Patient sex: M
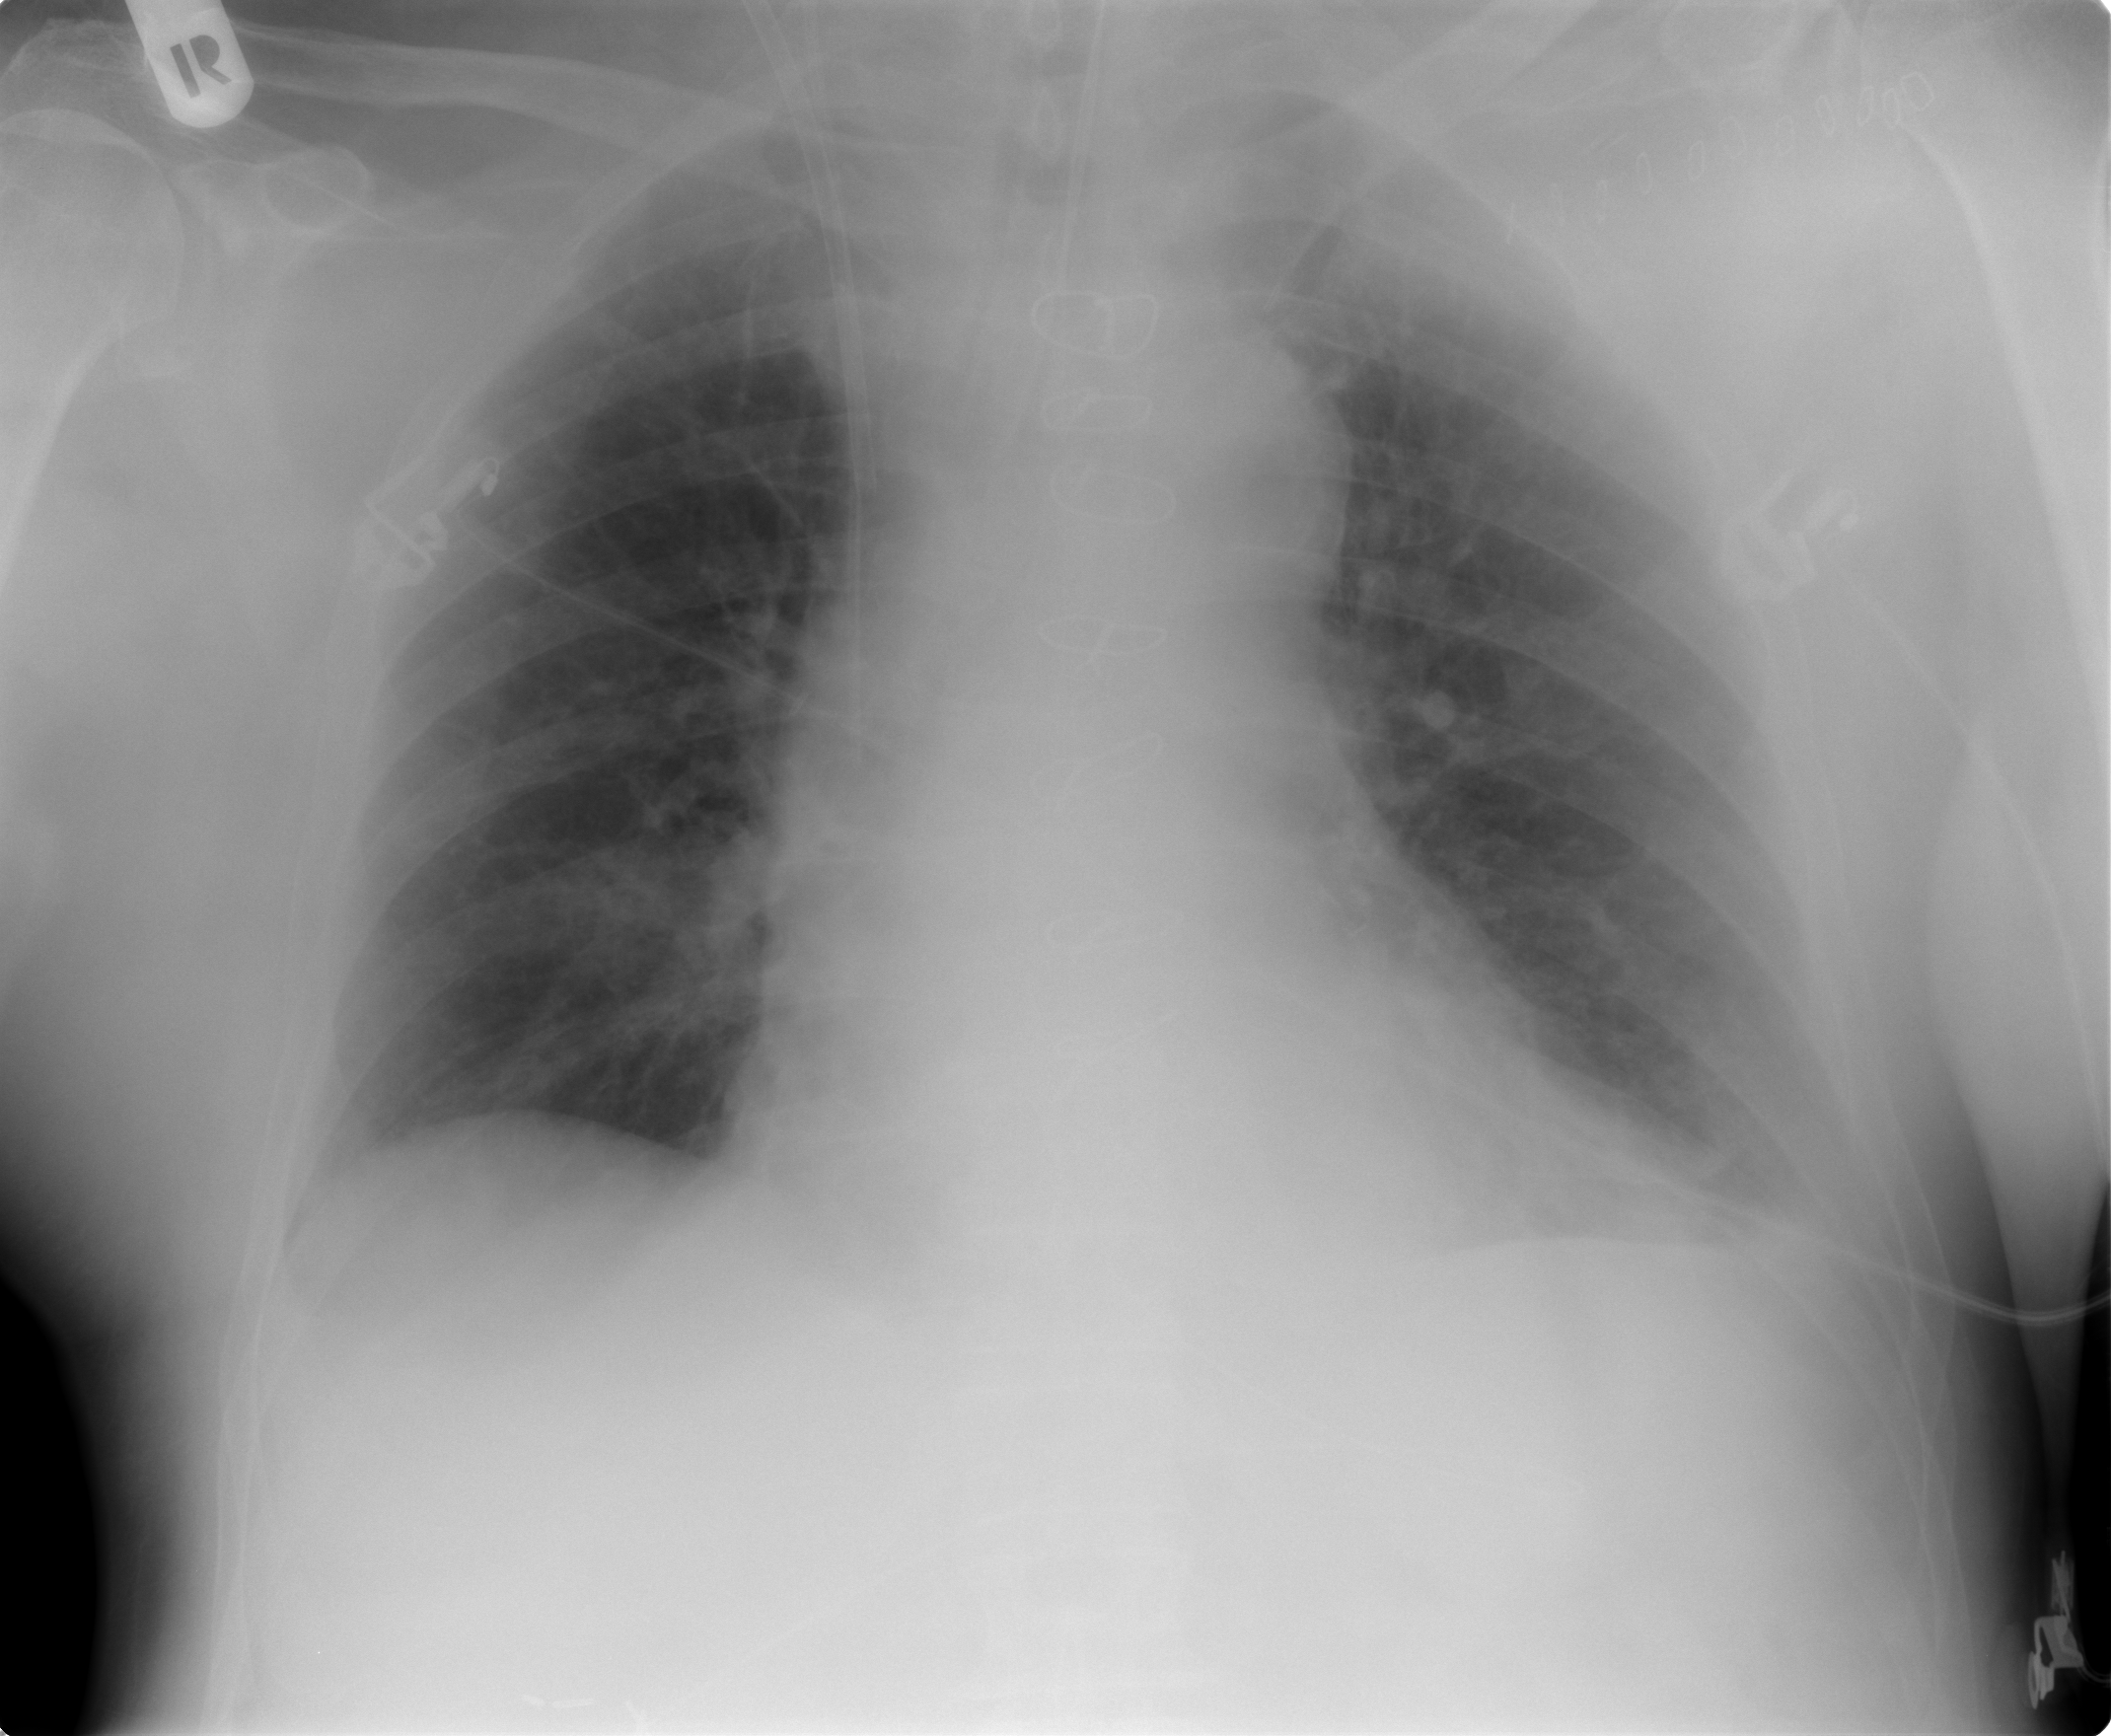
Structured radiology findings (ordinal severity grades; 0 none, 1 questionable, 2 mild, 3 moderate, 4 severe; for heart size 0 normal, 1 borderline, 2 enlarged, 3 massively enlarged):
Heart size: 0
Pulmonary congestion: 0
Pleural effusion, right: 0
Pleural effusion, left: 1
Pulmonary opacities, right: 0
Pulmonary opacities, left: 0
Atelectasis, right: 0
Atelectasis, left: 0